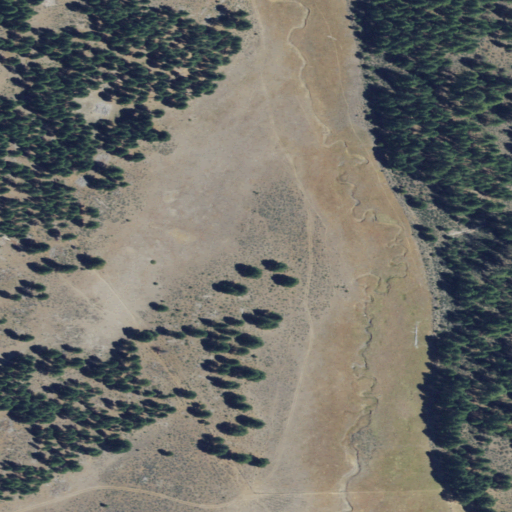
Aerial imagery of plain(s) in Oregon named Dams Meadow containing shrub, evergreen forest, woody wetlands, herbaceous wetlands, and grassland